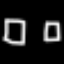
Label: square